Question: Searching for 'Devel::Peek' at <URL> gives the following screen shot:
---

---
Why is the module listed three times? (It looks a little bit strange, and could easily confuse the user..)
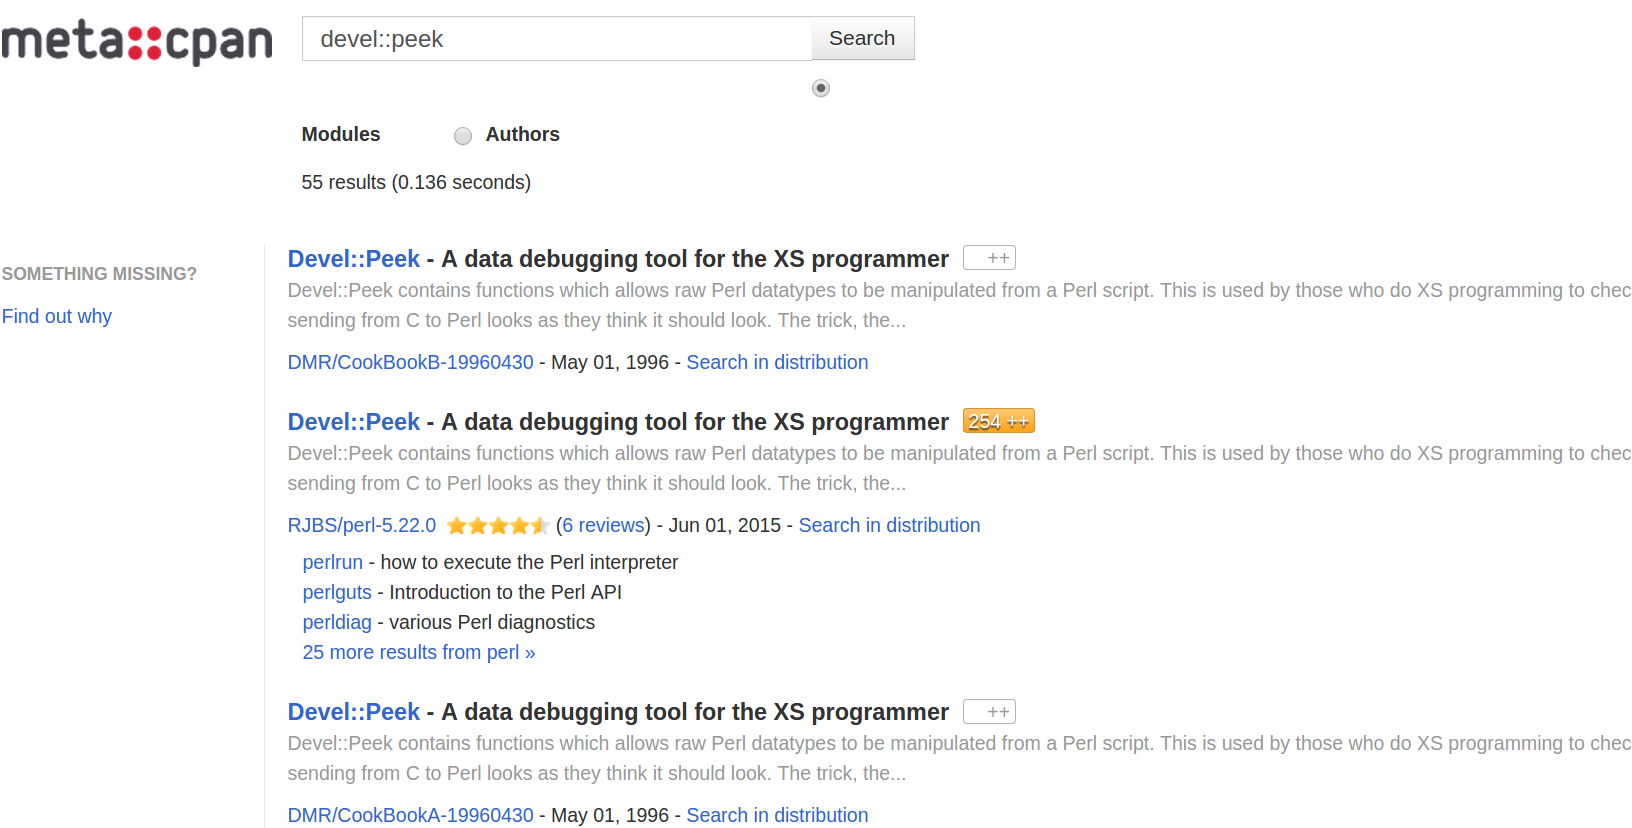
Answer: Oddly enough, there's one missing. The following are Devel::Peek's official distributions:
- <URL>
These two distributions are <URL>, and the only two distributions returned when searching search.cpan.org.
Being part of the 'perl' distribution and part of its own distribution is called being a "dual-lifed" module. It allows the module to be bundled with Perl without having to upgrade Perl to upgrade the module.
I don't know why meta::cpan doesn't pick up the official distribution, and I don't know why it doesn't flag the other distributions as unofficial. You could alert the site's maintainers of the problem.
Conversely, I don't know why search.cpan.org doesn't return 'CookBookA' and 'CookBookB', and why it doesn't flag theses other distributions as unofficial when one goes to it directly. I think it has to do with the fact that Devel::Peek is only present as a documentation file (.pod) --not a module (.pm)-- in them.